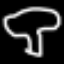
Label: mushroom